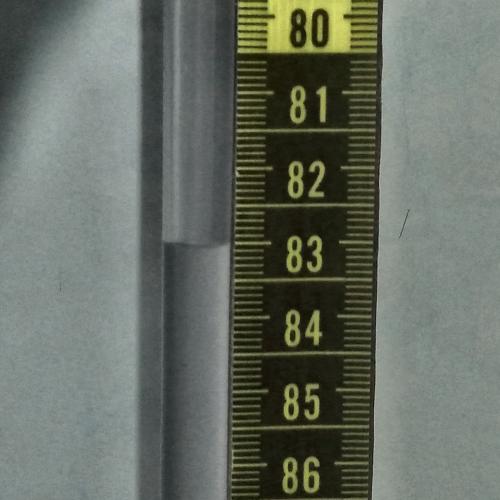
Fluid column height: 83.0 cm